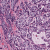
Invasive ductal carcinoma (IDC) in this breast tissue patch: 1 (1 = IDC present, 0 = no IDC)